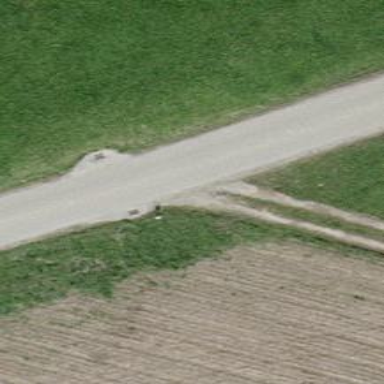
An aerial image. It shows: Unclassified road.